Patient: sex F, age 54
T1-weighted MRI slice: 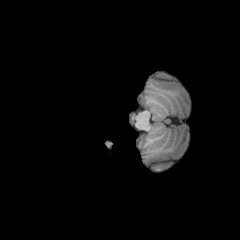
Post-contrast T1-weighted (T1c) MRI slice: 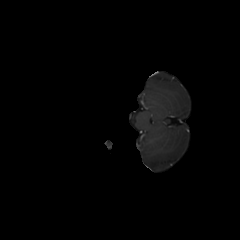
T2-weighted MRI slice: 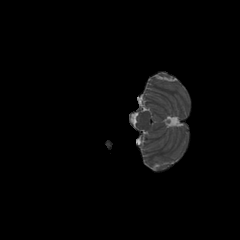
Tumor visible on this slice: no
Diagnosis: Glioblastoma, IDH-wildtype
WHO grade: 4